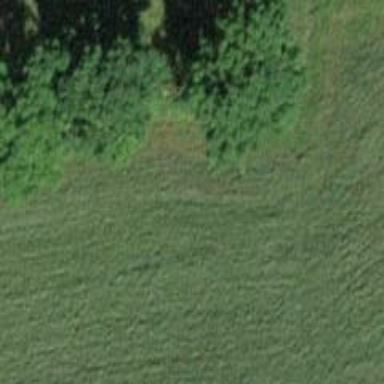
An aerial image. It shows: Path covered with grass.